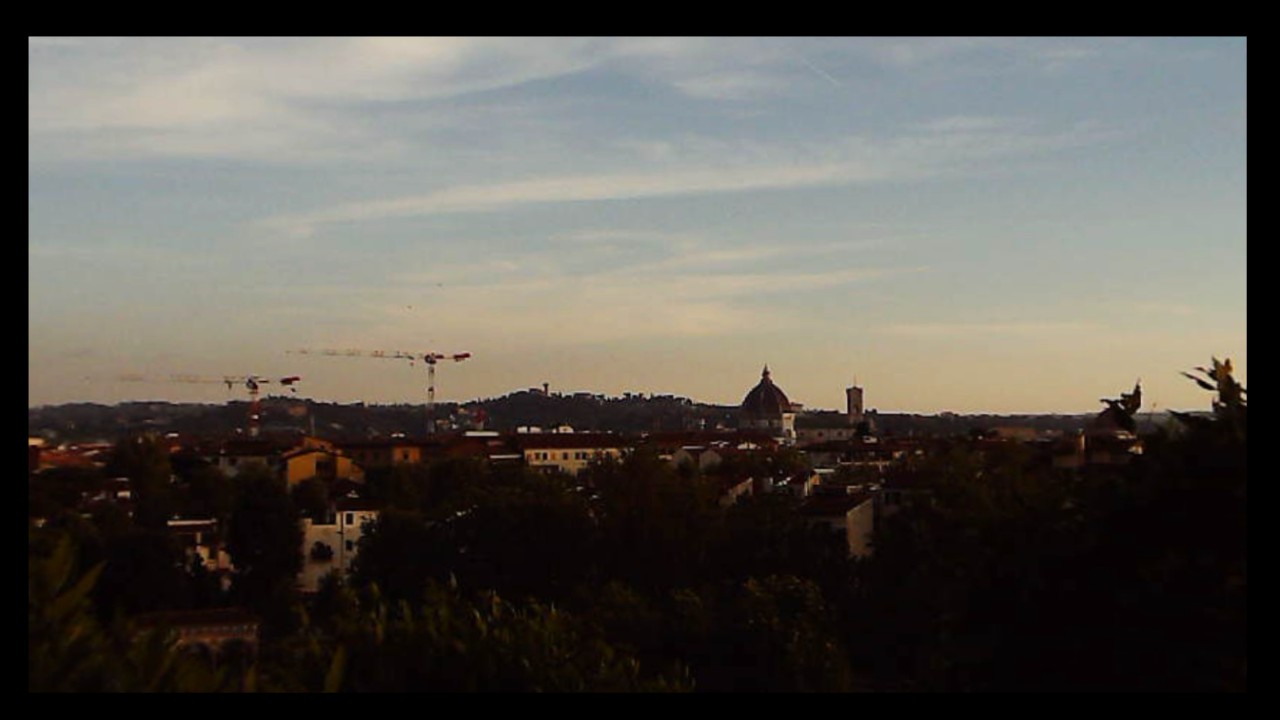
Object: Betafpv air75